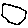
Label: hexagon